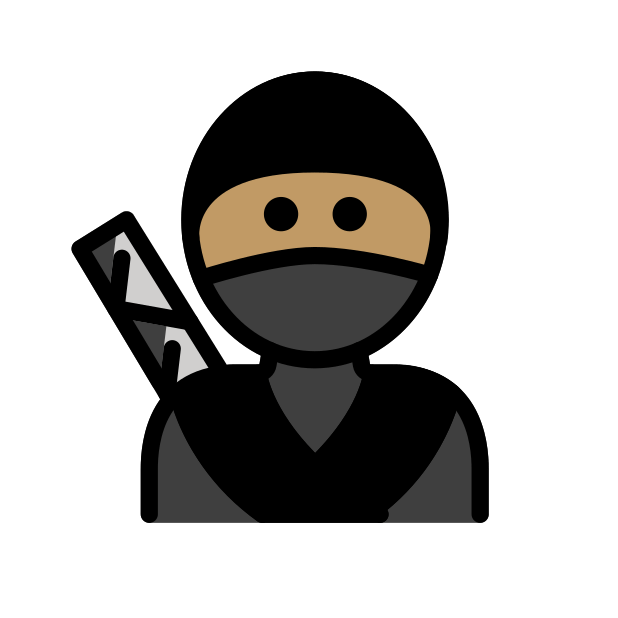
ninja: medium skin tone